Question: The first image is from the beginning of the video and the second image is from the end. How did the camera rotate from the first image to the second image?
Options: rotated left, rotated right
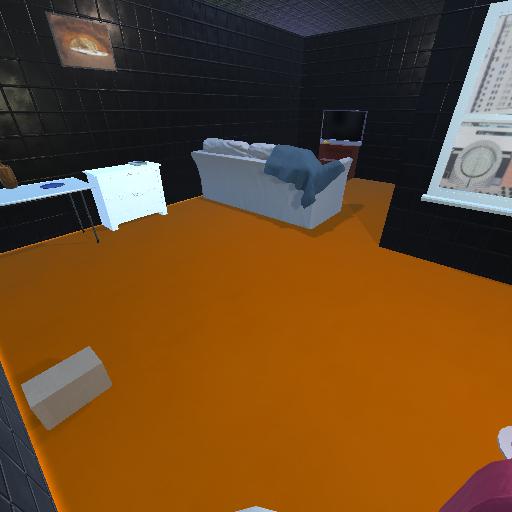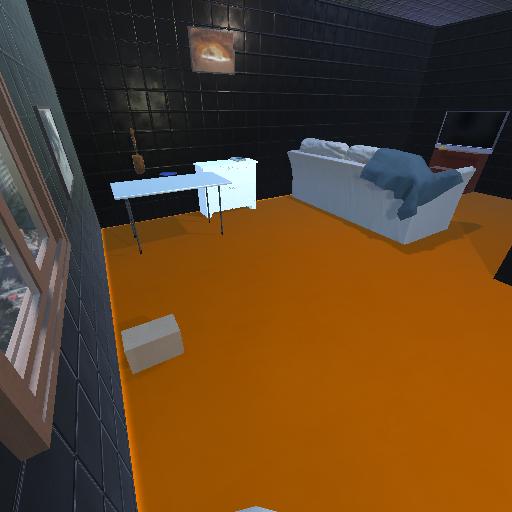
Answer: rotated left